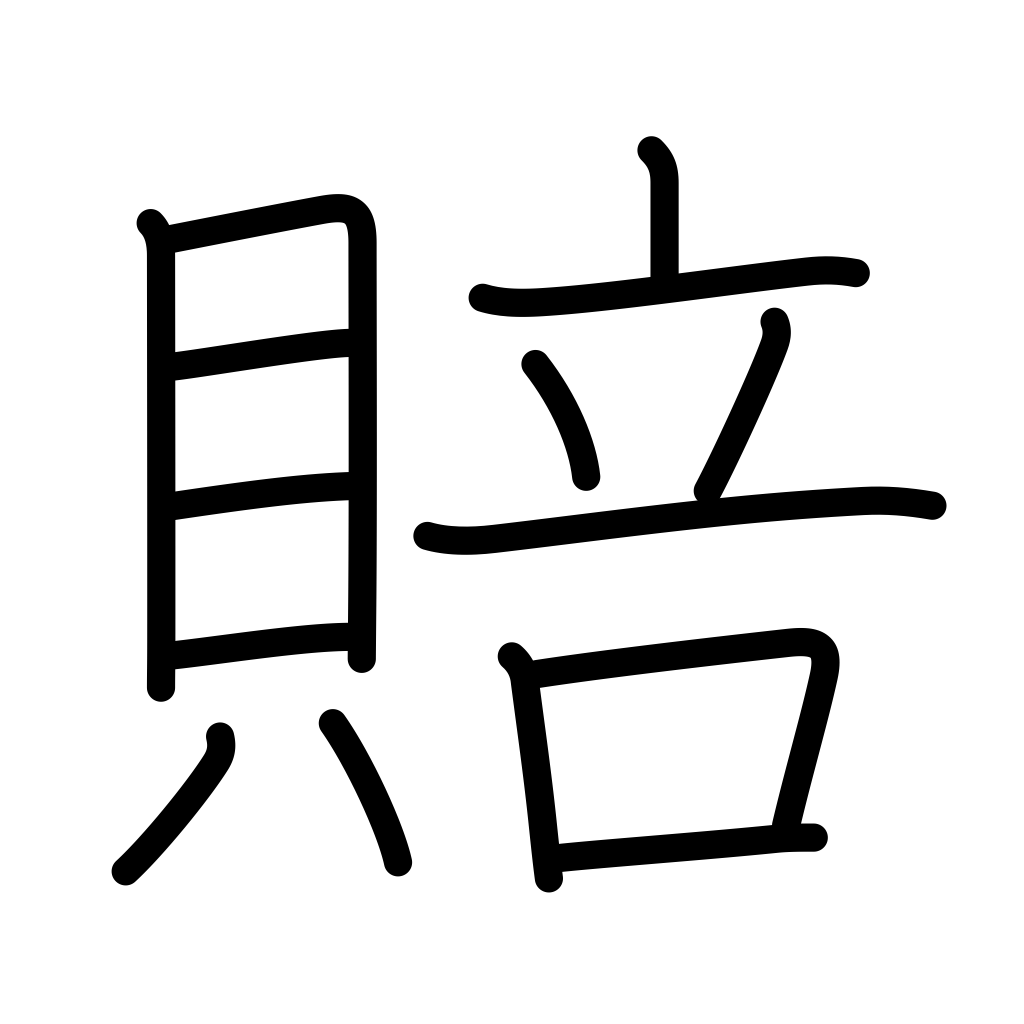
Meaning: compensation, indemnify